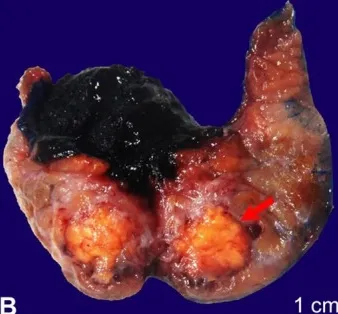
Gross examination of the resected right epididymis. B - Cut section through the specimen revealed an irregular, bright yellow, solid mass that measured 1.1 x 0.8 x 0.8 cm, located at 0.2 cm from the resection margin.
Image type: pathology (h&e)